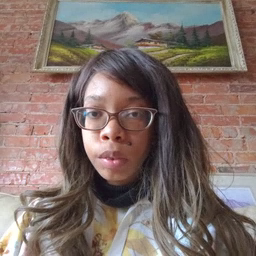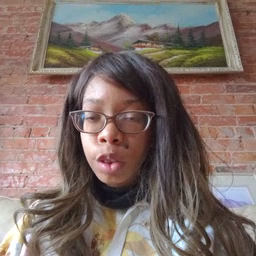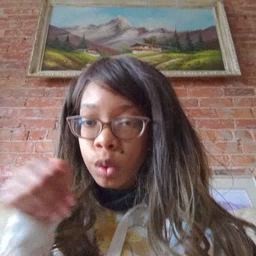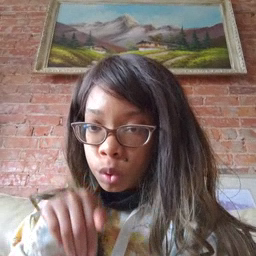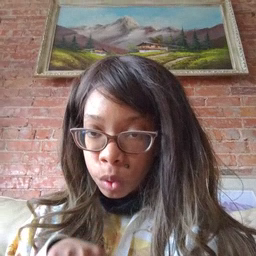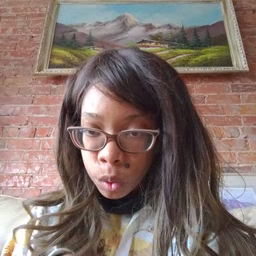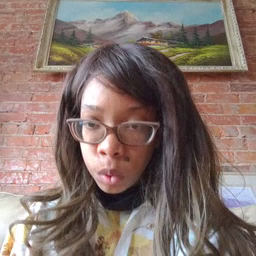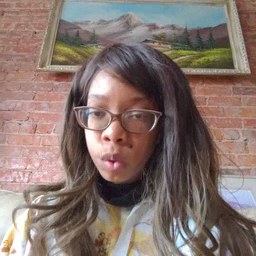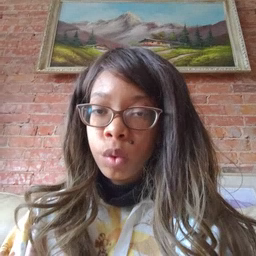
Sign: into